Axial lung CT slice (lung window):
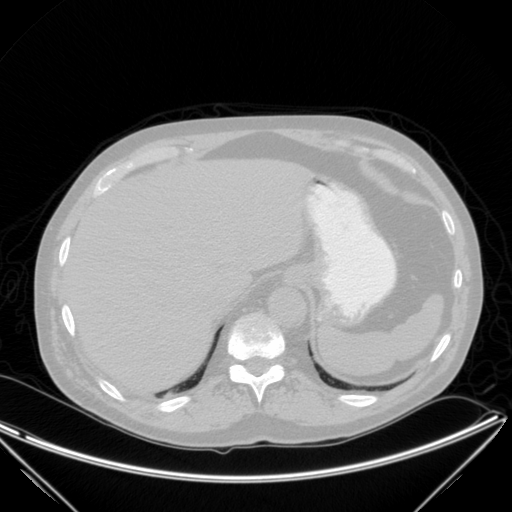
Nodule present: no